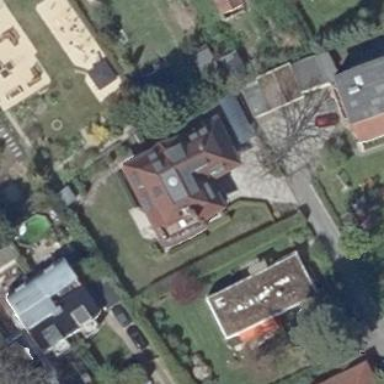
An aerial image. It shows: Detached building.